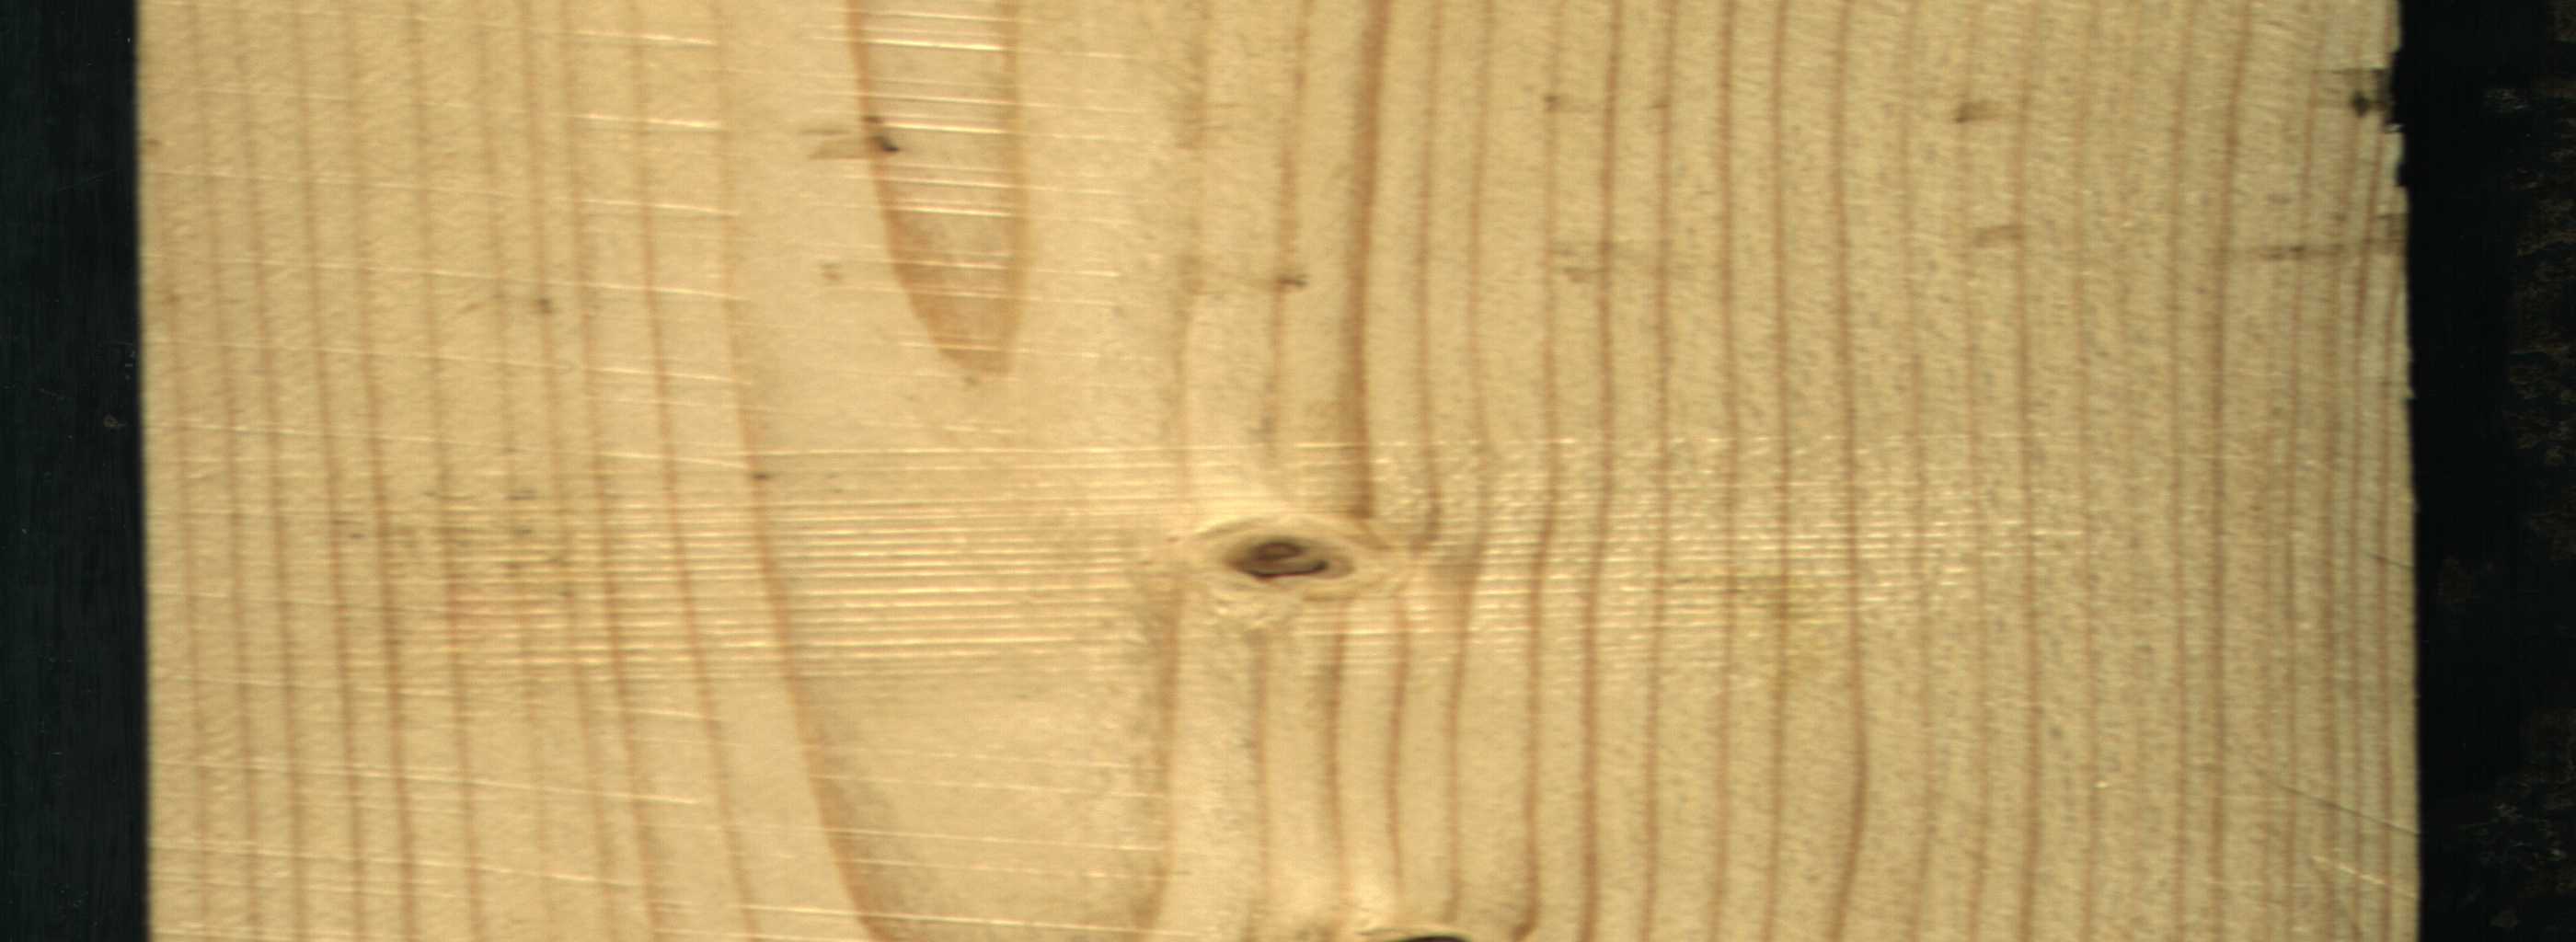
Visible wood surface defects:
Dead_Knot
Live_Knot